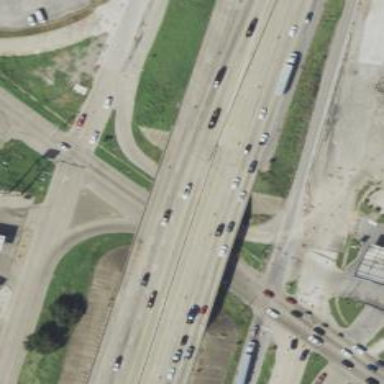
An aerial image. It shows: Secondary link road.